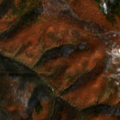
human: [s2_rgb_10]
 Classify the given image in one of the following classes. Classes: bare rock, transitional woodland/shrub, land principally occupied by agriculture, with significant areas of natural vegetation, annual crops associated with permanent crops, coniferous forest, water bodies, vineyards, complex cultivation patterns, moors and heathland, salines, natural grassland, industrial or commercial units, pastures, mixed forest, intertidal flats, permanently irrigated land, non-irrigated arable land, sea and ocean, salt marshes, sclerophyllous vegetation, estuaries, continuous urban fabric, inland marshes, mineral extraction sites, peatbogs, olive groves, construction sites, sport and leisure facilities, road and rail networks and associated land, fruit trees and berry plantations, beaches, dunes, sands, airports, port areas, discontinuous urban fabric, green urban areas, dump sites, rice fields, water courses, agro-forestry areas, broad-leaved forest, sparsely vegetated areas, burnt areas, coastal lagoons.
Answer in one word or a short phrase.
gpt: land principally occupied by agriculture, with significant areas of natural vegetation, broad-leaved forest, mixed forest, transitional woodland/shrub